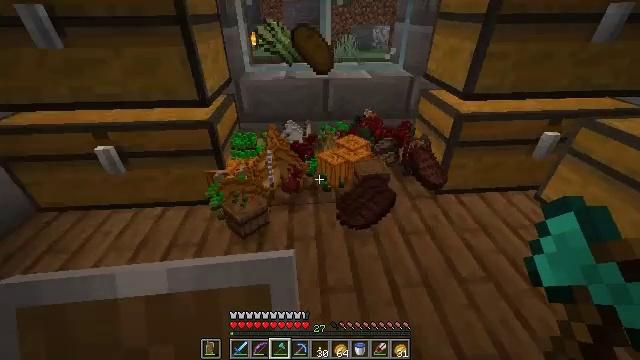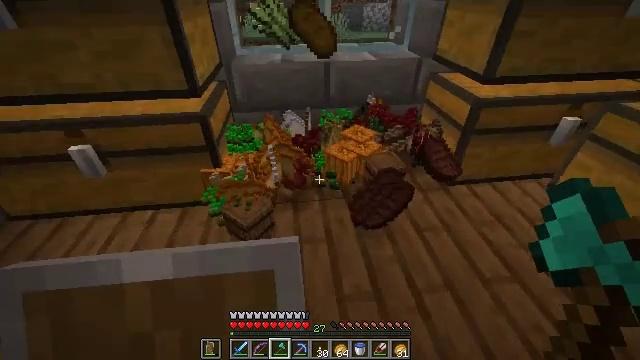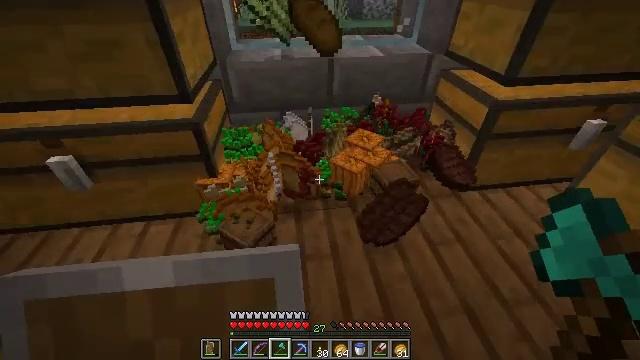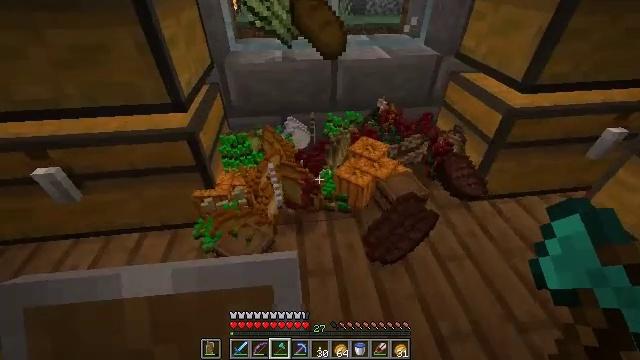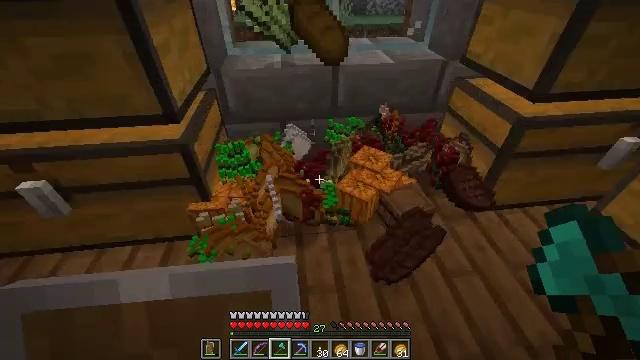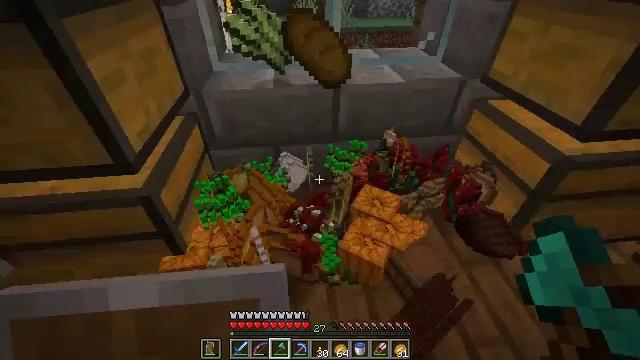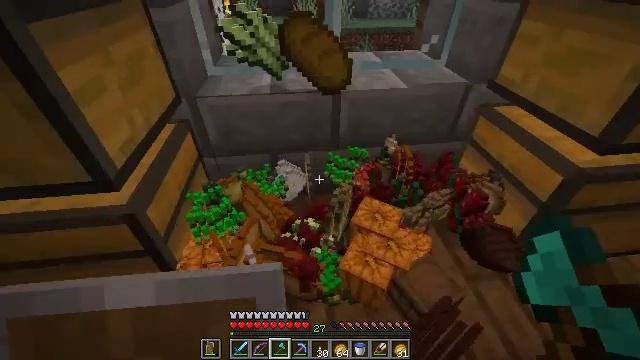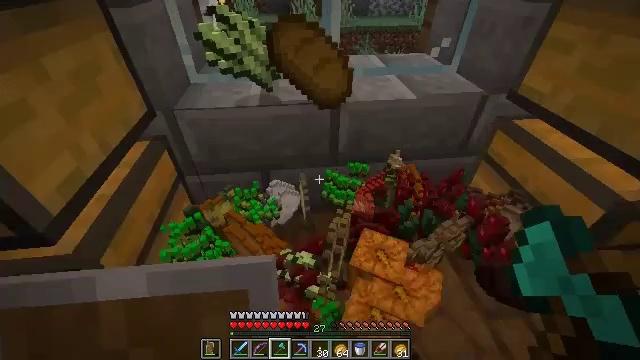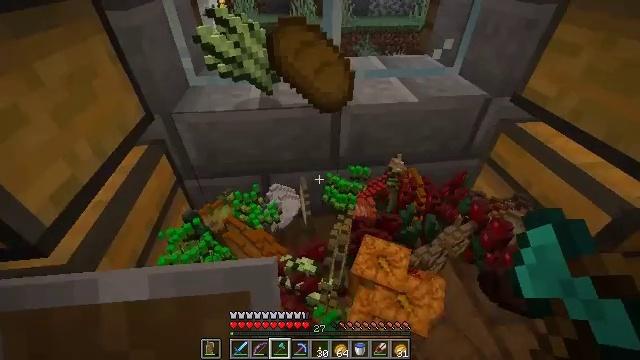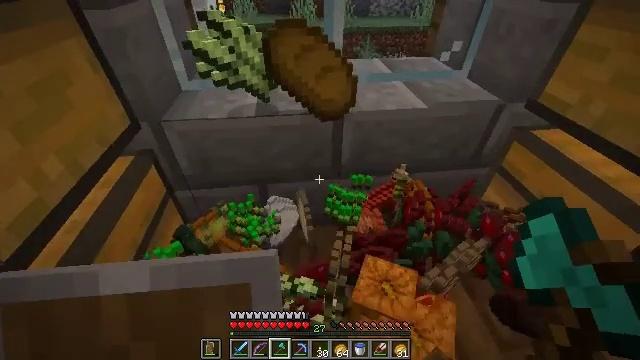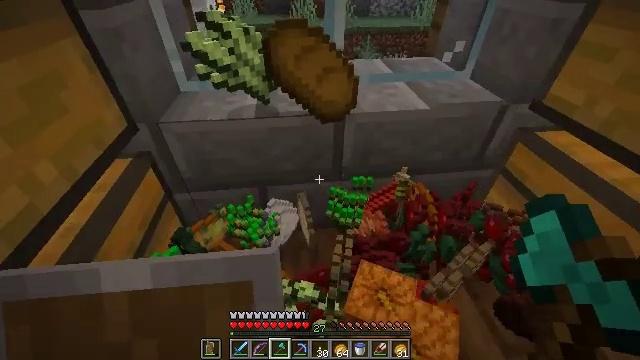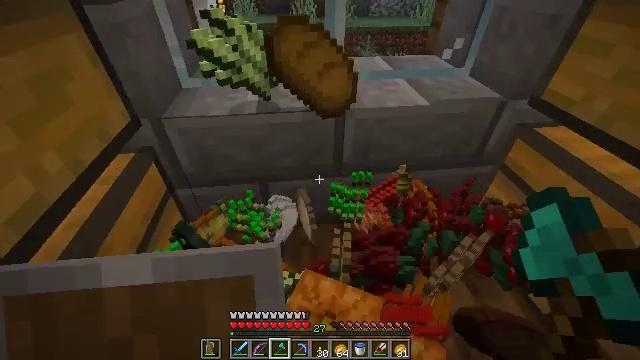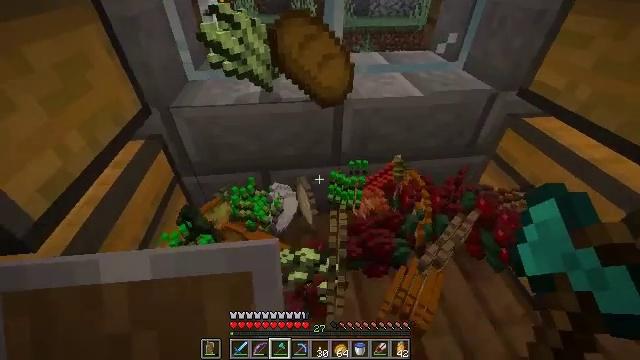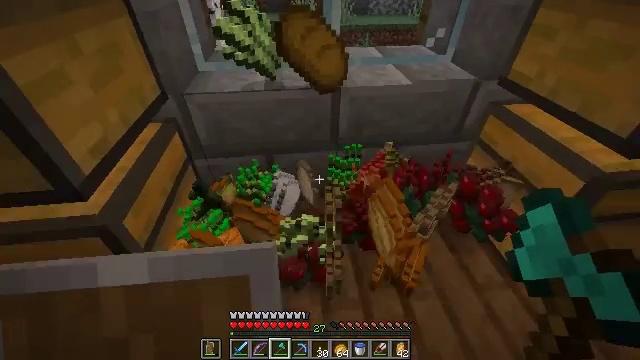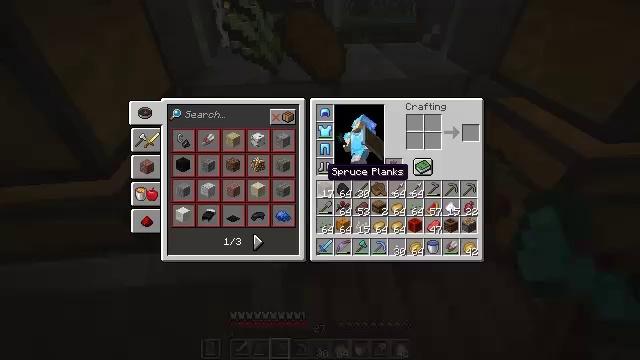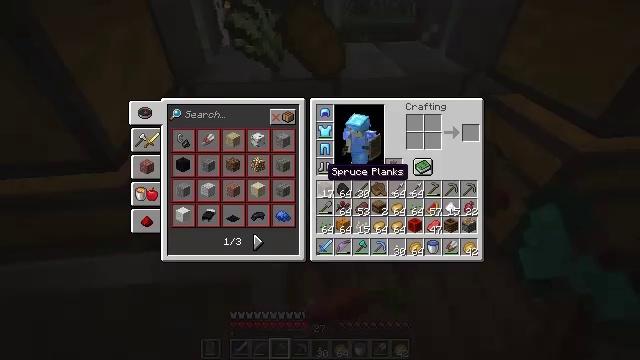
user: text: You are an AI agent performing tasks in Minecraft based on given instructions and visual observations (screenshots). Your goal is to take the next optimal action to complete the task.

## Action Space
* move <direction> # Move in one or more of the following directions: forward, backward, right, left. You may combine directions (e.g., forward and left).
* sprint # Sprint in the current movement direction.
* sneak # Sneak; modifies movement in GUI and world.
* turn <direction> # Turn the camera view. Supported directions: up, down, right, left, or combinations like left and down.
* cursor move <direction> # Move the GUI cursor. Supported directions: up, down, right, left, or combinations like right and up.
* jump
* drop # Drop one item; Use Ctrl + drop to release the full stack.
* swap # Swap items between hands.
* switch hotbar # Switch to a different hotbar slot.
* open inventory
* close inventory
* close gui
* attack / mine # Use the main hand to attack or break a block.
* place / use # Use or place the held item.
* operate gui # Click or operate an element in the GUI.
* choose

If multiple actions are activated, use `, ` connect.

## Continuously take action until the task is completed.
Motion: motion action
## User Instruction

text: Drop a baked potato.
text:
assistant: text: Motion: move forward, turn right and down
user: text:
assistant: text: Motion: move forward, turn down
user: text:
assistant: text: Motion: move forward
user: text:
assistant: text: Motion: move forward
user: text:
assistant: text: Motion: move forward
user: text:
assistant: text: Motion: move forward
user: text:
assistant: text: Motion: move forward
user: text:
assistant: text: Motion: no_op
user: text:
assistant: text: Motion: no_op
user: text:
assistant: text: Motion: no_op
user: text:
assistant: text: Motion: move back
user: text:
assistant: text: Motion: move back
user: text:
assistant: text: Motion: move back
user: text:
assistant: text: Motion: open inventory
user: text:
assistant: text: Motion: open inventory
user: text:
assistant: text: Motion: open inventory
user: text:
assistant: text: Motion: no_op
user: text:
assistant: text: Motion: cursor move up
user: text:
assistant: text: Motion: cursor move right and up
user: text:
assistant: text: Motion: cursor move right and down
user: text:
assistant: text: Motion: cursor move right and down
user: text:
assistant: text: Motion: no_op
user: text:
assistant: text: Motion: cursor move right
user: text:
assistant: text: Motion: cursor move right and down
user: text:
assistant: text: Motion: cursor move right and down
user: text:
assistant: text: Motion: sneak
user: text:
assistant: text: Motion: sneak, cursor move down
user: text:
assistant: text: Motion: sneak
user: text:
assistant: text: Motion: sneak
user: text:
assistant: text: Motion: sneak